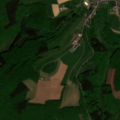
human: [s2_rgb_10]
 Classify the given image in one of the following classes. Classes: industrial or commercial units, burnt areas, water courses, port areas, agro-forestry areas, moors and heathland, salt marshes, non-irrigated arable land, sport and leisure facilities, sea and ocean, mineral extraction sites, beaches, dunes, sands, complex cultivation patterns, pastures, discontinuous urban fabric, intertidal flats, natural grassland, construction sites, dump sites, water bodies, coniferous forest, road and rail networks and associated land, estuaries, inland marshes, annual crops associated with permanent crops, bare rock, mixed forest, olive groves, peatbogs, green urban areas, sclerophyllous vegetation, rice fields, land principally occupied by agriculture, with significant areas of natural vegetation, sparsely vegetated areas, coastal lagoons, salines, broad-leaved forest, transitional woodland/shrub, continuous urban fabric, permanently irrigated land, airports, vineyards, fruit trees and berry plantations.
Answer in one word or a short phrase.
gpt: discontinuous urban fabric, complex cultivation patterns, broad-leaved forest